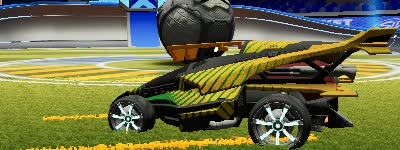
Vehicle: aftershock